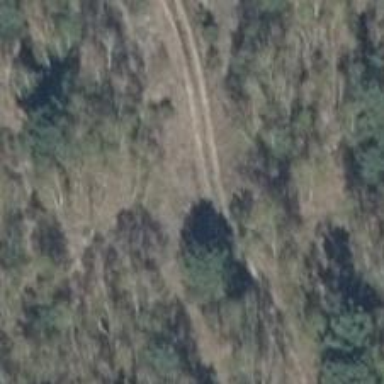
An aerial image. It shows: Dirt track road with grade 4 track type.